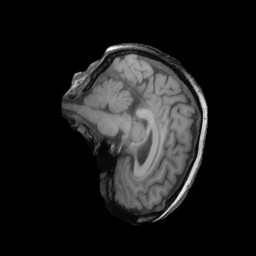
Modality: T1w
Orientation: sagittal
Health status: ill
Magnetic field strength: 3 T